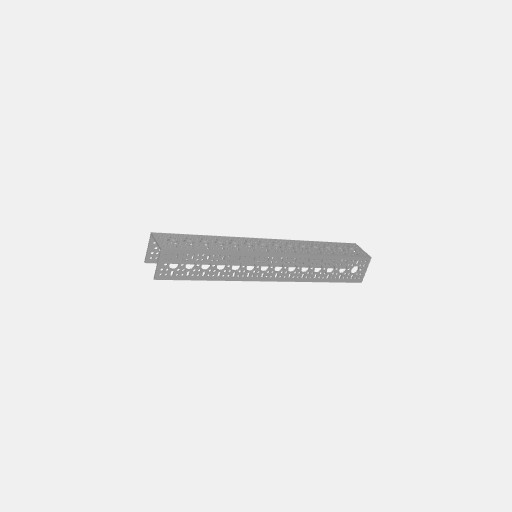
Part: UChannel14H